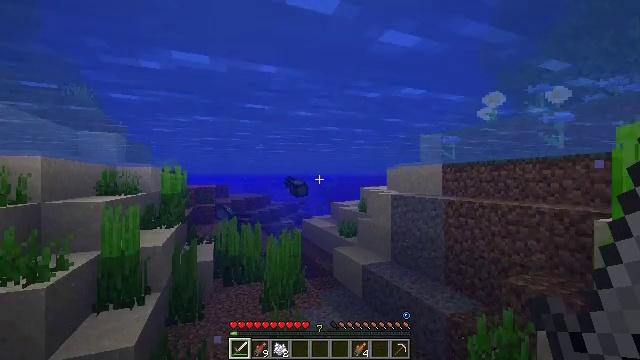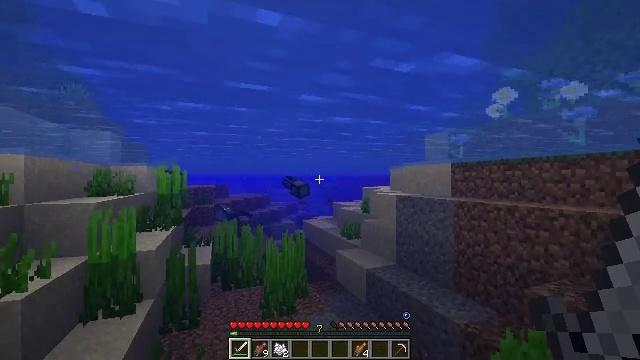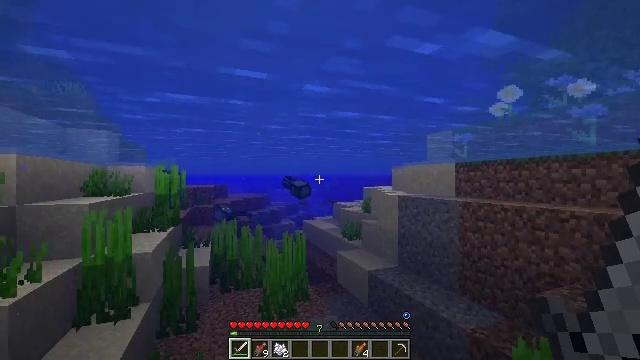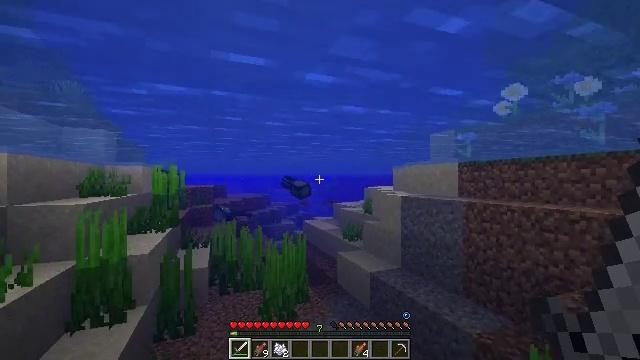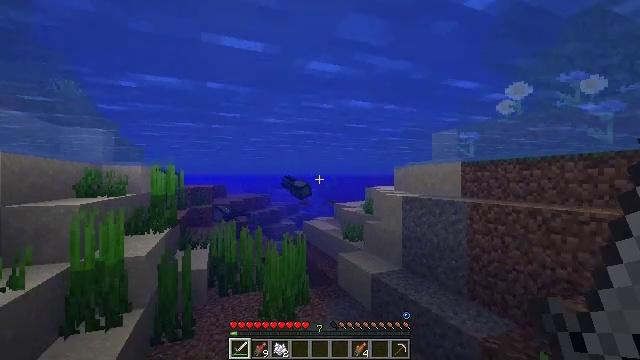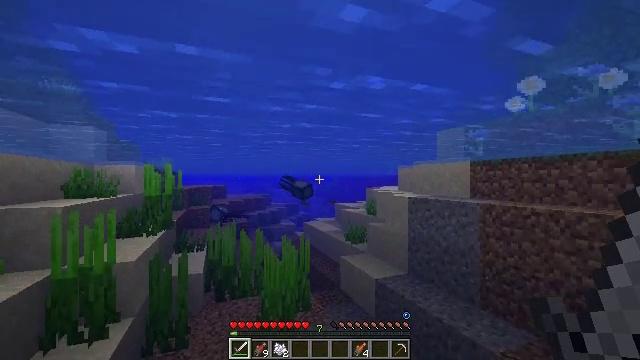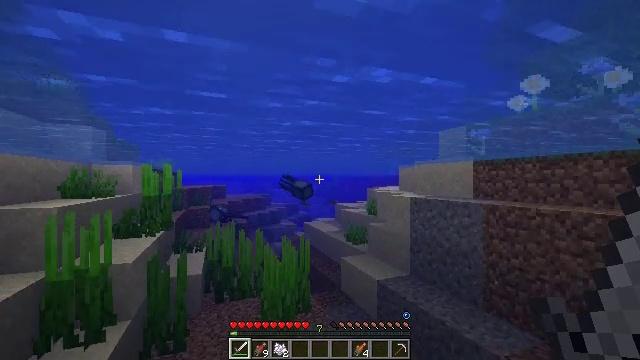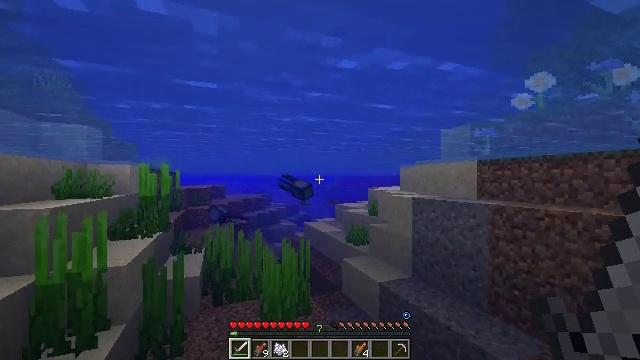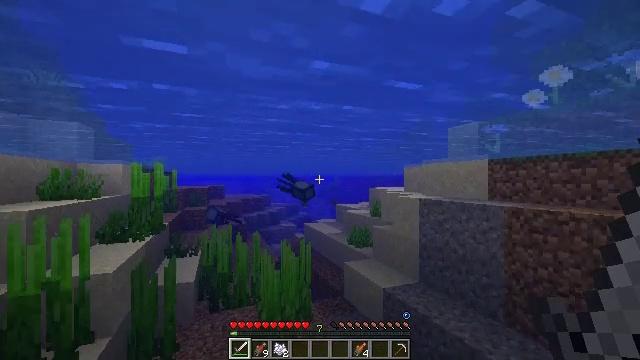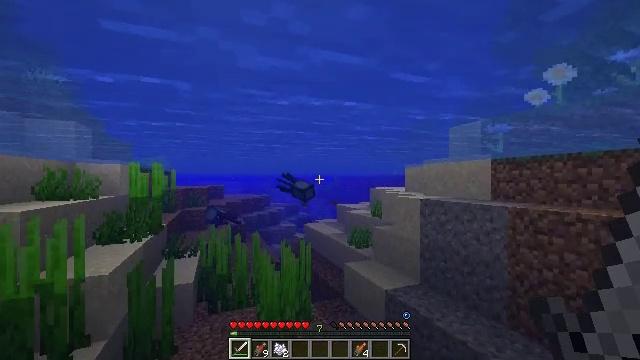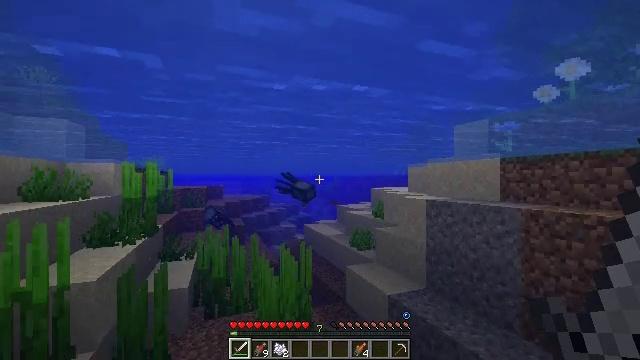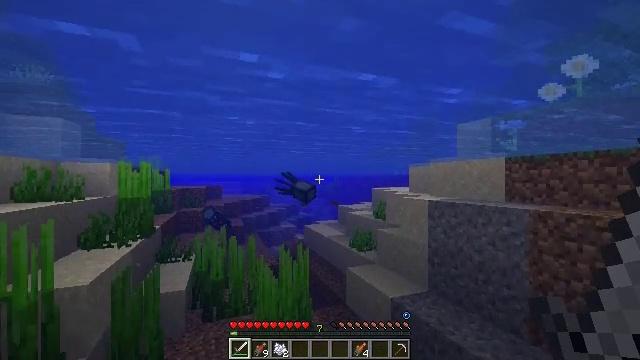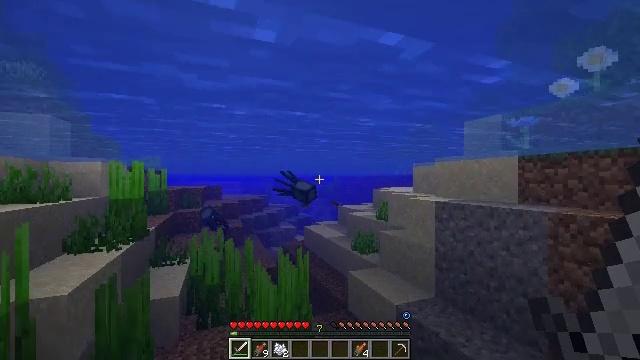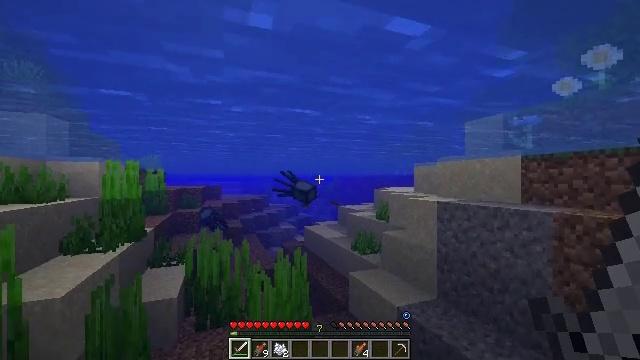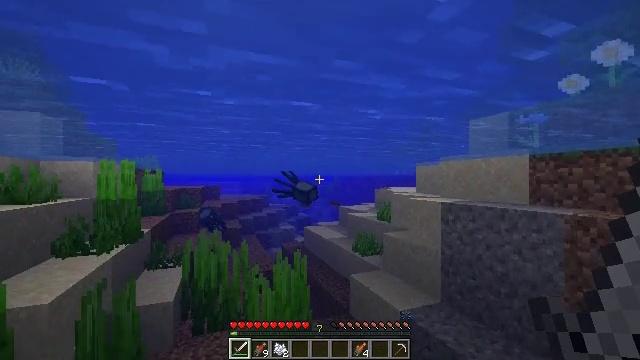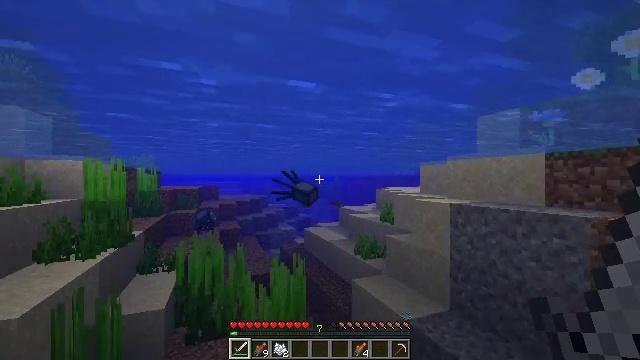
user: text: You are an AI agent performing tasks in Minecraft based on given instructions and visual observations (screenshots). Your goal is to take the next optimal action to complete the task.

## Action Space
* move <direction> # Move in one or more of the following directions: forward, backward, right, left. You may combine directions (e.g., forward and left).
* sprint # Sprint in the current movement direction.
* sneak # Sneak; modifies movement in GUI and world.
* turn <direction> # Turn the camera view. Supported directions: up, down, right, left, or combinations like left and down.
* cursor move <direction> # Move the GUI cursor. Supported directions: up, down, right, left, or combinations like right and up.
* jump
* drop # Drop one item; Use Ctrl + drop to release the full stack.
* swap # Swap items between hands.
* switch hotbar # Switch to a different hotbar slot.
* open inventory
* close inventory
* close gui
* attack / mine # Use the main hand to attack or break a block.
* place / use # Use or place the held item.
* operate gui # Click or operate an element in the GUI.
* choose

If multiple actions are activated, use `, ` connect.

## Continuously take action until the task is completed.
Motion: motion action
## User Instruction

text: Hunt a salmon.
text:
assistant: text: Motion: move forward
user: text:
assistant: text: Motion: move forward
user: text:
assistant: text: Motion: move forward
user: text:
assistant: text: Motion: move forward
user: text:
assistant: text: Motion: move forward
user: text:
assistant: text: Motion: move forward
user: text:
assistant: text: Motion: move forward
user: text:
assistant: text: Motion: move forward
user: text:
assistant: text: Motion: move forward
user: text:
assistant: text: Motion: move forward
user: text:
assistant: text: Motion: move forward
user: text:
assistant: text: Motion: move forward
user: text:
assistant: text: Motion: move forward
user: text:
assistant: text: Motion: move forward
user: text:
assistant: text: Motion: move forward
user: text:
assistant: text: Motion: move forward
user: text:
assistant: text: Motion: move forward
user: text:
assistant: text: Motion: move forward
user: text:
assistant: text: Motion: move forward
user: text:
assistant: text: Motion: move forward
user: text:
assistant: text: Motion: move forward
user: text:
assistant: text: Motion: move forward
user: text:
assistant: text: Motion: move forward, jump
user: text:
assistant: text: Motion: move forward, jump
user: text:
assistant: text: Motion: move forward, jump
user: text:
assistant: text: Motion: move forward, jump
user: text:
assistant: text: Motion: move forward, jump
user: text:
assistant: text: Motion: move forward, jump
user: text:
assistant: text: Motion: move forward, jump
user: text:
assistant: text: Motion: move forward, jump